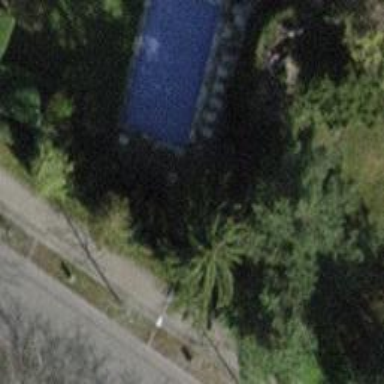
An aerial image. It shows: Swimming pool located in leisure land.